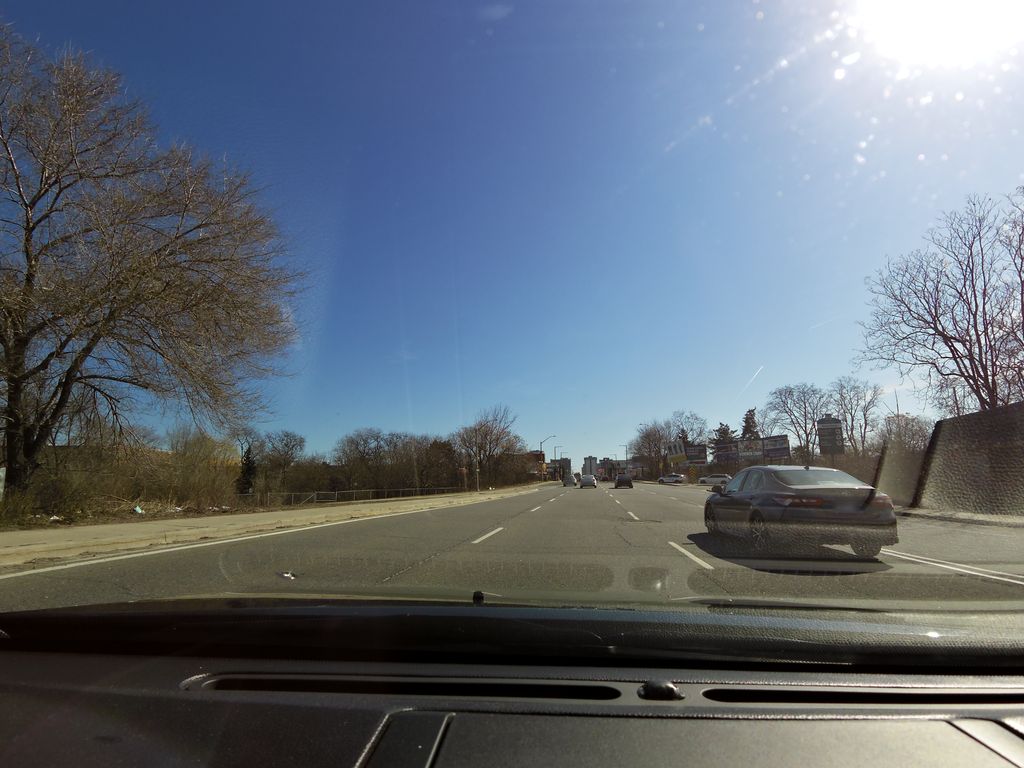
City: hamilton